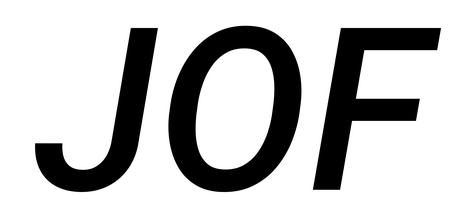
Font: Roboto-Italic_Medium_Italic